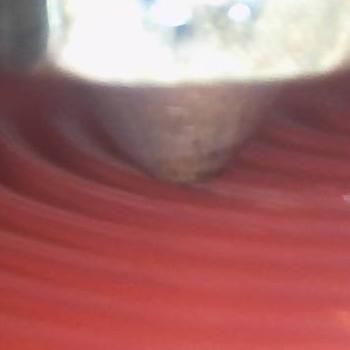
Flow rate: 47%